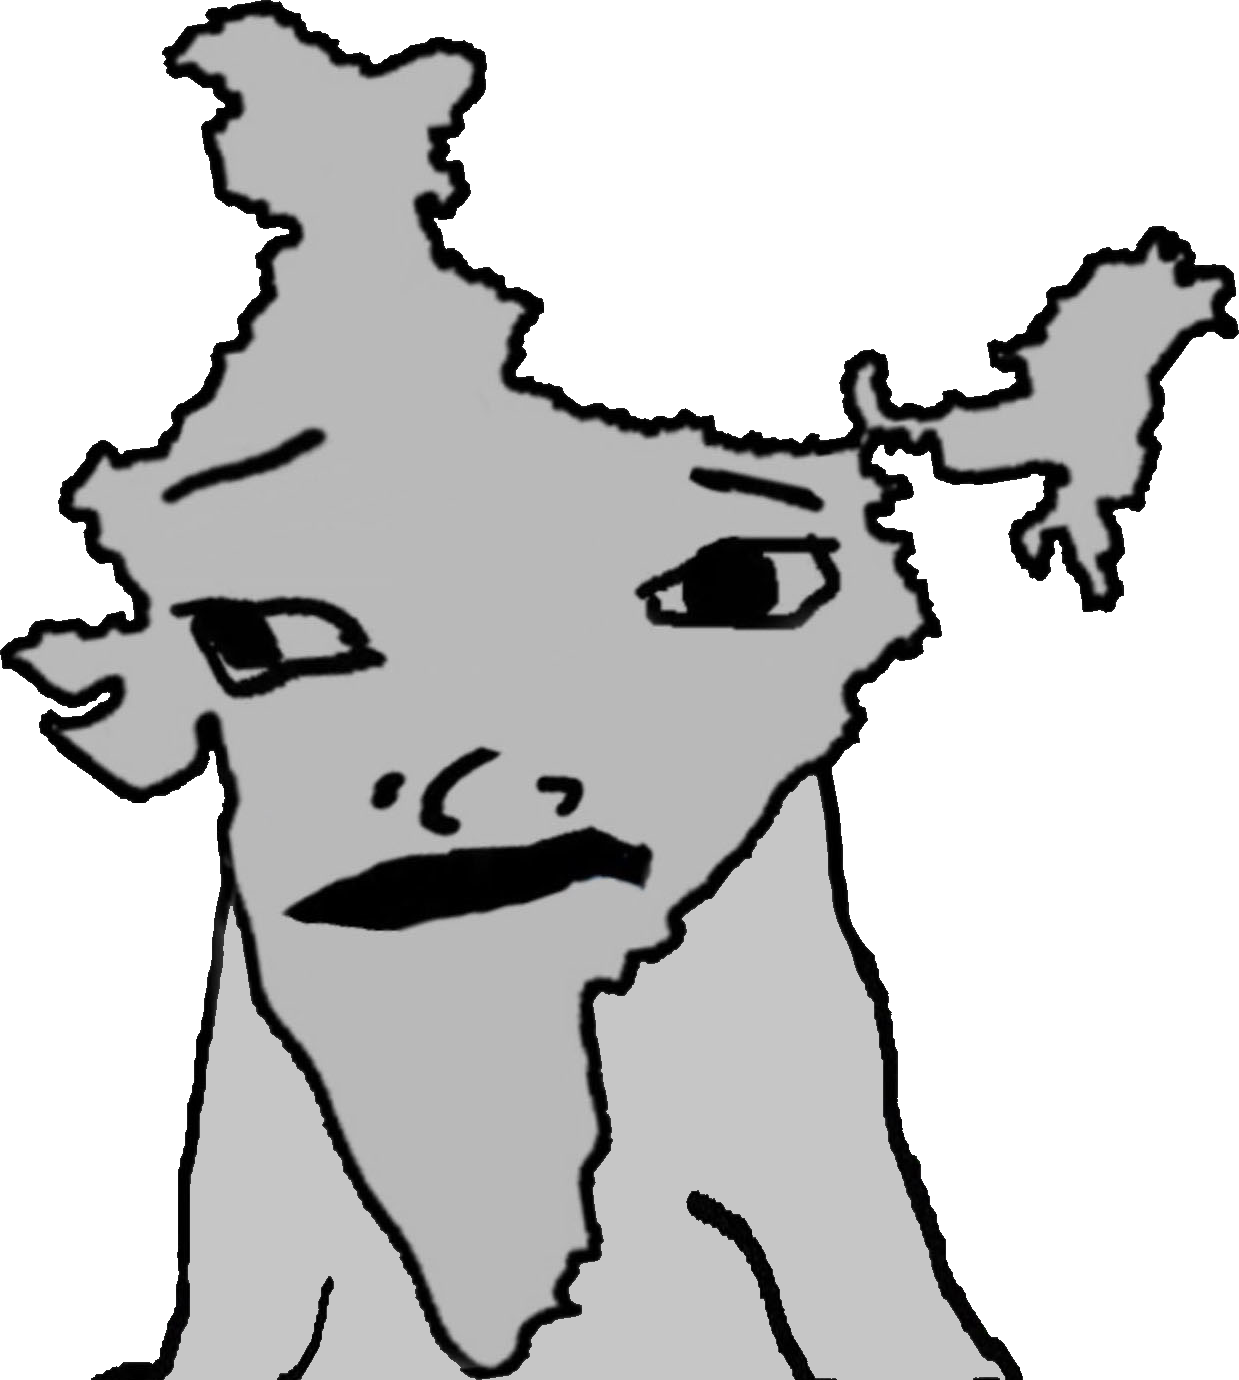
Label: 5_Brainlet